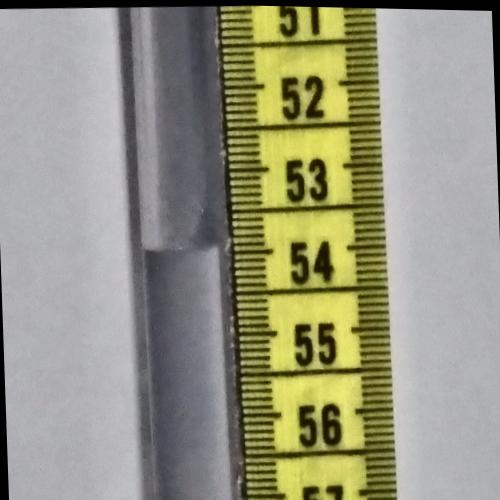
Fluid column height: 53.9 cm